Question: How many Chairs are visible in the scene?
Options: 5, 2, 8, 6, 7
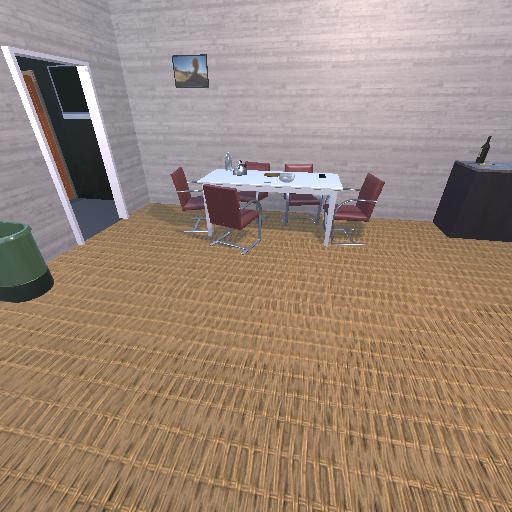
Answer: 5